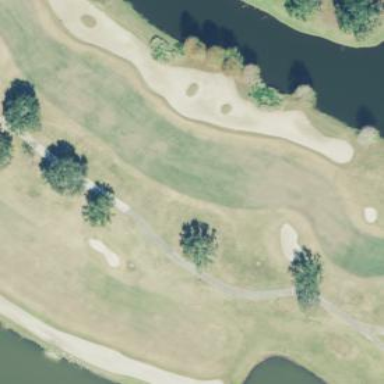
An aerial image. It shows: Golf fairway surrounded by grass.